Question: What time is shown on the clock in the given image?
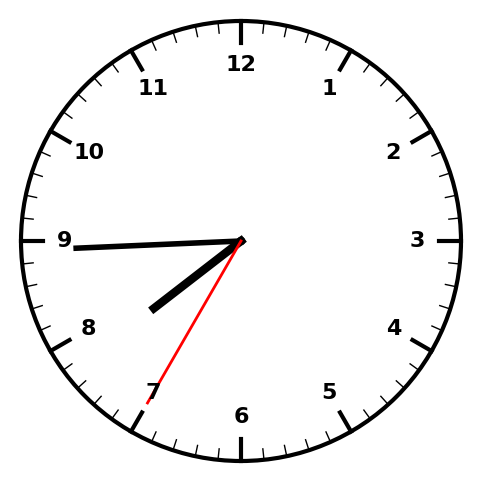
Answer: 07:44:35